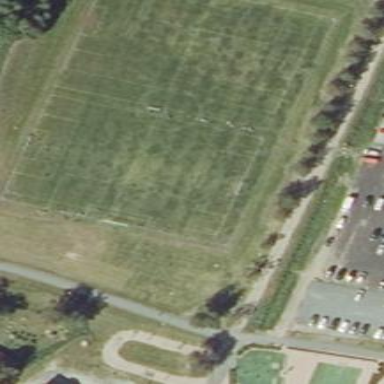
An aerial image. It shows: Soccer pitch for outdoor sports and leisure activities.